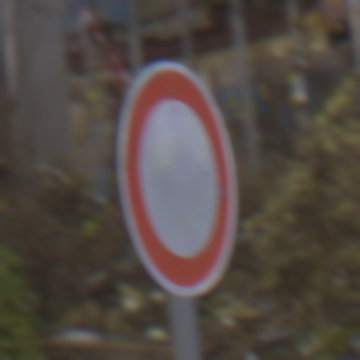
Verkehrszeichen: VerbotFahrzeugeAllerArt
Umgebung: Outdoor, Urban
Tageszeit: MorningAfternoon
Wetter: PartlyCloudy
Licht: Natural
Jahreszeit: NotSpecified
Kontrast: LowContrast